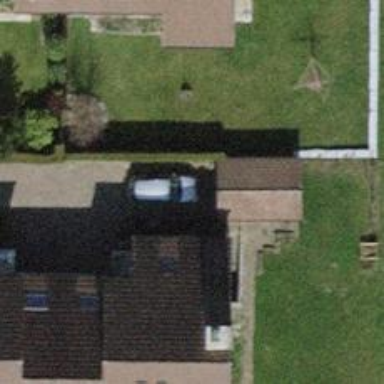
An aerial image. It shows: Driveway made of paving stones.